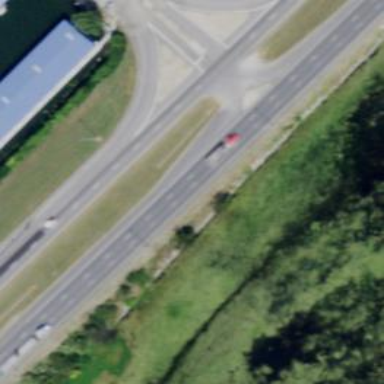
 surfaced with asphalt. It is classified as trunk highway."